Question: I am trying to integrate MobPartner ads in my app, the ads from MobPartner can be displayed from "Pools" which contain several ads which automaticly scroll sideways and are set which an individual click link. The page with the ads <URL>, when I set the URL of the WebViewer in AI2, the ads display and scroll as they should.
The problem I have is detecting a click on one of the ads, this is the best I got to:
If a user would click on one of the ads via the WebViewer it will redirect them to the automatic URL set by the advertiser. I will then use the link and set ActivityStarter to WebViewer1.CurrentUrl and start the website full screen instead of the ad resolution (320x48).

I would like to know if there is a way to detect any clicks within WebViewer so that I can start ActivityStarter faster with the link. If not, is there a way to check the URL of the link clicked in WebViewer before the target website loads. In my opinion the timer (set to 1000 interval) is an inefficient way of checking if an ad is clicked. Anyone able to answer my questions above or provide a way of improving this code? Much appreciated.
PS: The HomeUrl for WebViewer has been pre-defined in the designer as well as the ActivityStarter "Action".
Thank you!
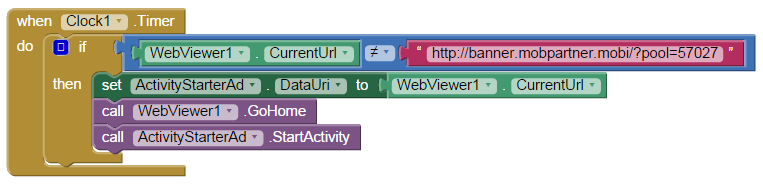
Answer: There is no possibility to detect any clicks within the 'Webviewer'. The only thing you can detect is an URL change with the 'Clock' component, and this is what you are already doing.
What you could do is to reduce the 'timer interval' or instead of opening the webpage with the 'Activity Starter', just stay in the 'Webviewer' and set its 'height' and 'width' to 'fill parent', which is in the Blocks Editor, and hide all the other components on the screen to be able to view only that webpage in full screen.